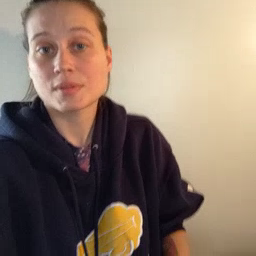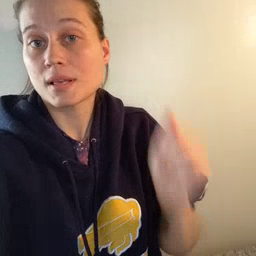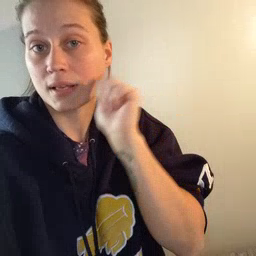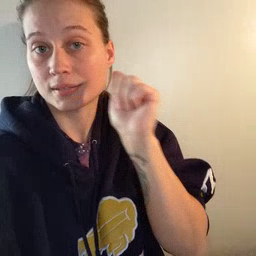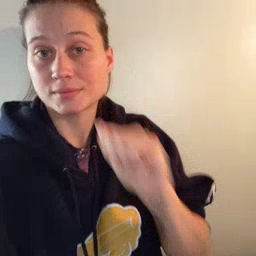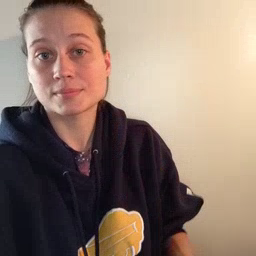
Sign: aunt